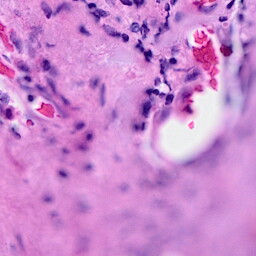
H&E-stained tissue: Breast